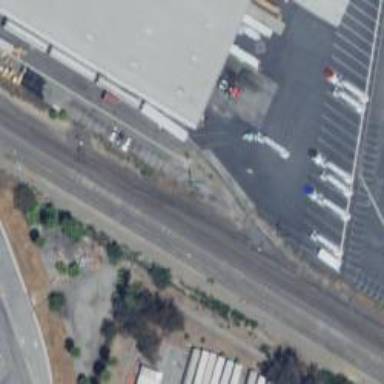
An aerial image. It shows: Rail spur service.